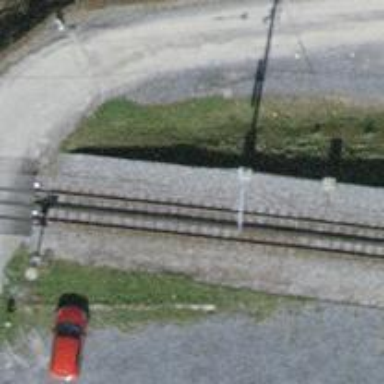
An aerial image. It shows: Solitary milestone along the railway.